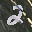
Label: 2